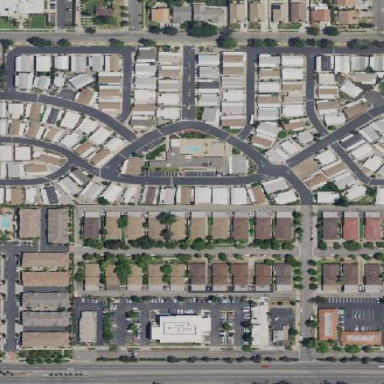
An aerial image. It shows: Residential area designated as trailer park.